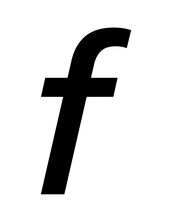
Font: InstrumentSans-Italic_Medium_Italic